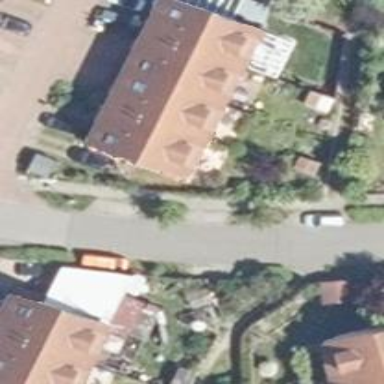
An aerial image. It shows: Charming neighbourhood.